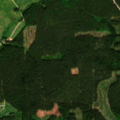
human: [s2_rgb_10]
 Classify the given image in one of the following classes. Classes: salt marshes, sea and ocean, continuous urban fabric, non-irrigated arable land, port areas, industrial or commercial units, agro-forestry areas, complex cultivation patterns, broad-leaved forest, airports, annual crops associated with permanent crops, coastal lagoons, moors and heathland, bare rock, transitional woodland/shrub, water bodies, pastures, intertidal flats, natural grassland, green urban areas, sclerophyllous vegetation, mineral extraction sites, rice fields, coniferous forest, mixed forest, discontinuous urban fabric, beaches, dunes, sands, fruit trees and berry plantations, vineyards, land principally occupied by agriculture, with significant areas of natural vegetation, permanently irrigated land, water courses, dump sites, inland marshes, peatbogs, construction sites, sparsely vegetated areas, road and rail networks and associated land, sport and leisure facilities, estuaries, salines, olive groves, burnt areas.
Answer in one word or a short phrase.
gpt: complex cultivation patterns, coniferous forest, mixed forest